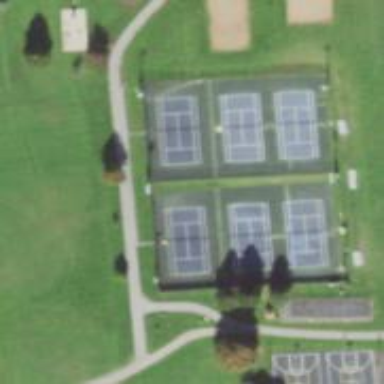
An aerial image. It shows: Tennis court on the leisure land pitch.